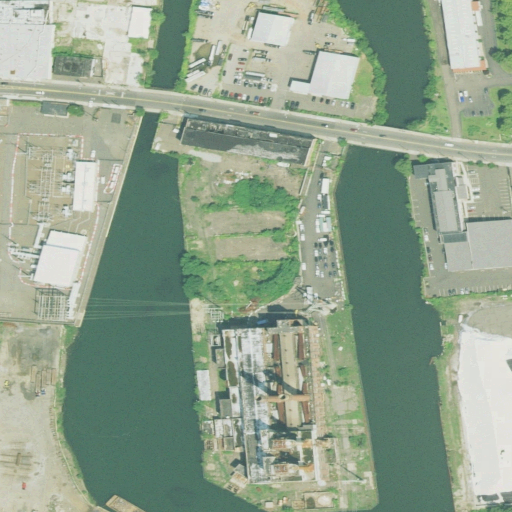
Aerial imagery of island in Connecticut named Ball Island containing high intensity development, medium intensity development, open development, and low intensity development